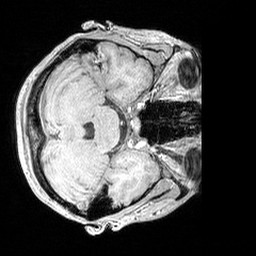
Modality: MP2RAGE
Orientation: axial
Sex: female
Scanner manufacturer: siemens
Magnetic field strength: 3 T
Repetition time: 5 s
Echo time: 0.00292 s